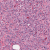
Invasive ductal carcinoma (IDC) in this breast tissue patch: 1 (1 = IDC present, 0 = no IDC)